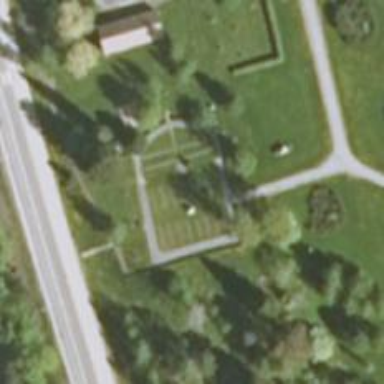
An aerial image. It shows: Historical site featuring war memorial.